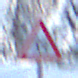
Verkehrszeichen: KinderLinks
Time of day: MorningAfternoon
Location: Outdoor (Nature)
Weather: Clear
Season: Winter
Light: Natural